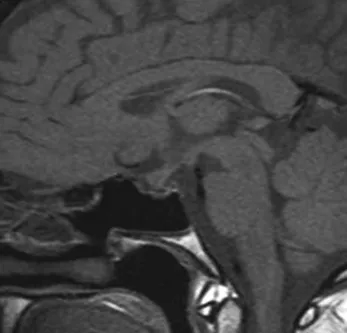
(C and D) Postoperative nonenhanced MRI under meprednisone treatment showed significant reduction in sellar mass size.
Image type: radiology (mri)